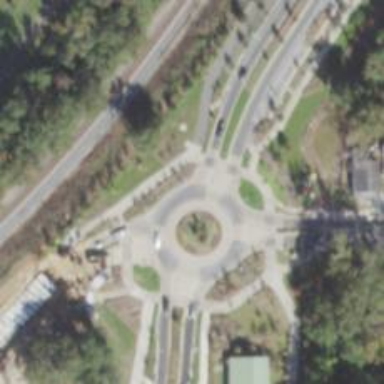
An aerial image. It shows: Tertiary road that leads to roundabout.